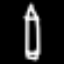
Label: pencil